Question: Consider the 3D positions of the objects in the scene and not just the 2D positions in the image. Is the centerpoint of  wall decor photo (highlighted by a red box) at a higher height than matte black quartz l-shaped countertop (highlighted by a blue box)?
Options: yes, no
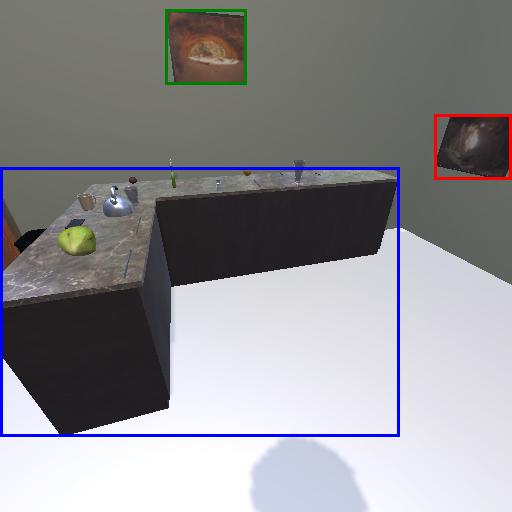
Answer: yes